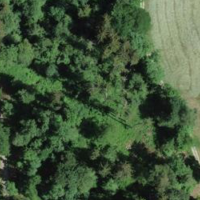
EUNIS habitat code: 44
Species observed at this site:
Lapsana communis